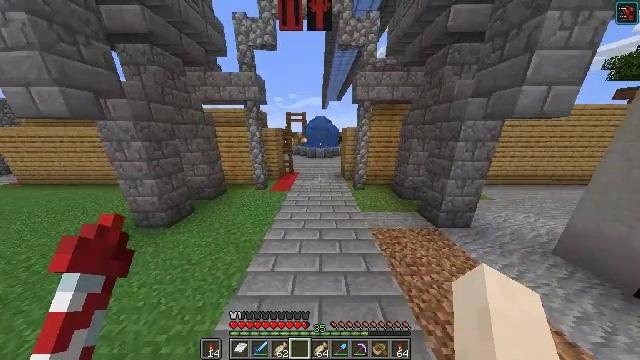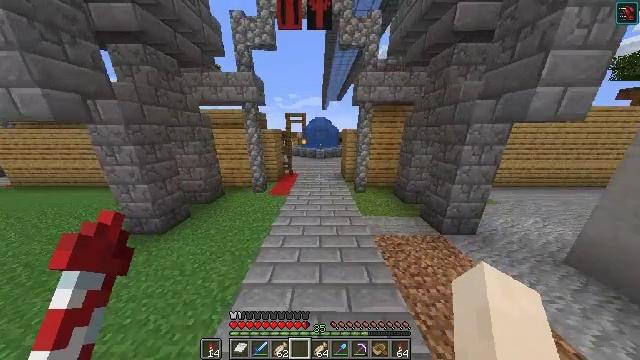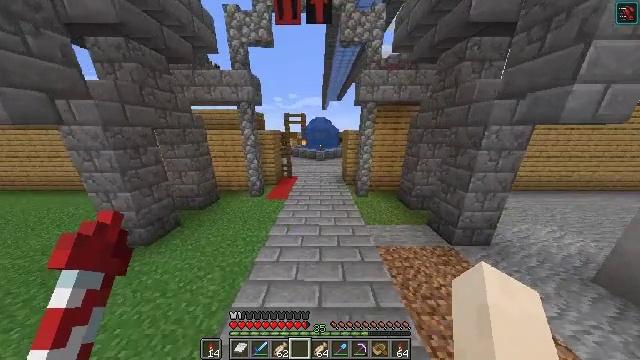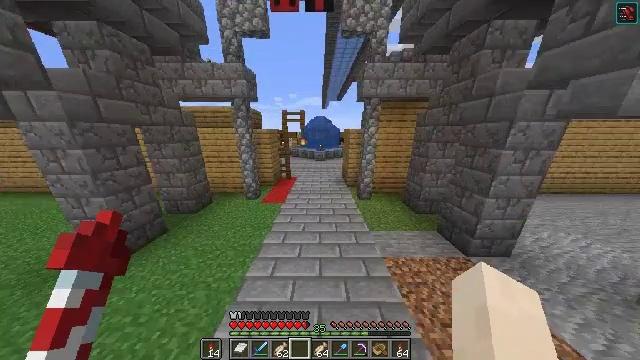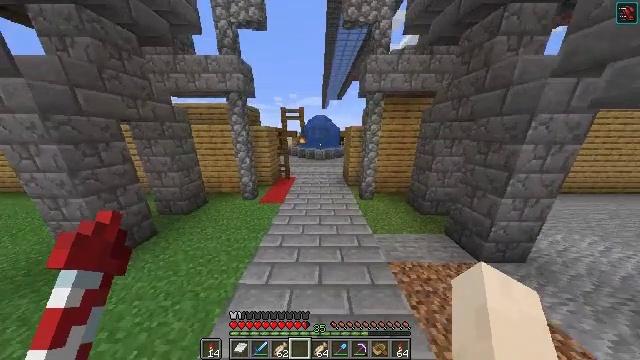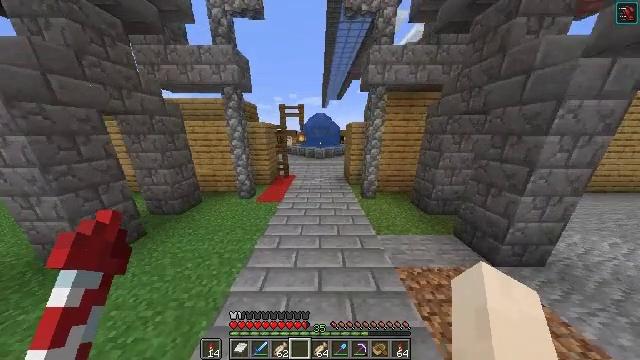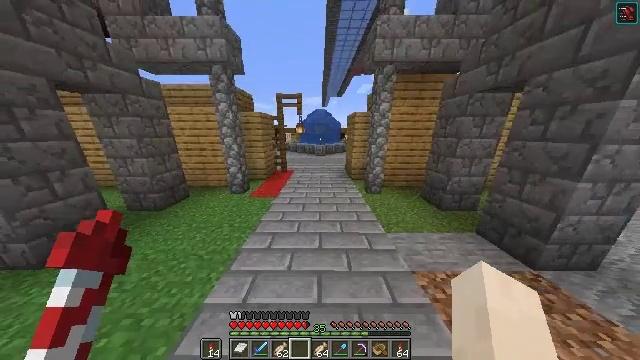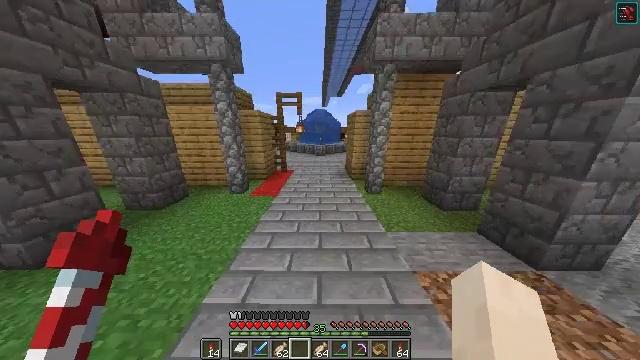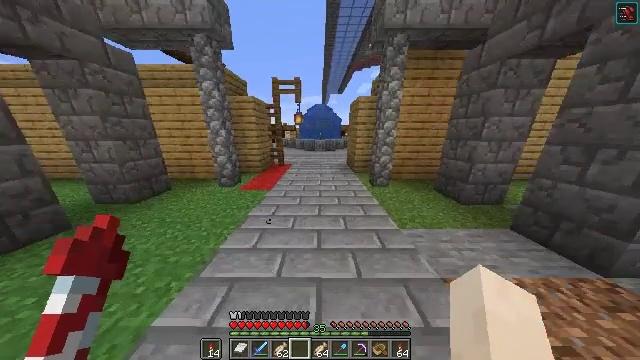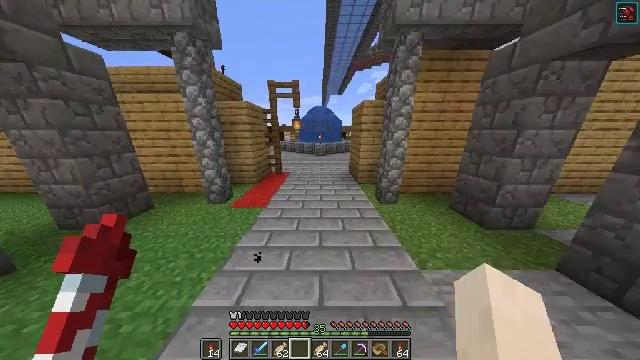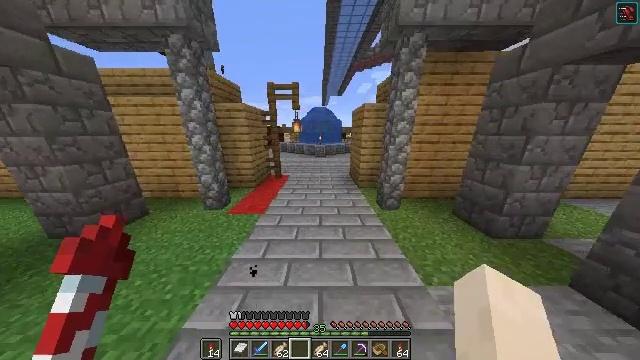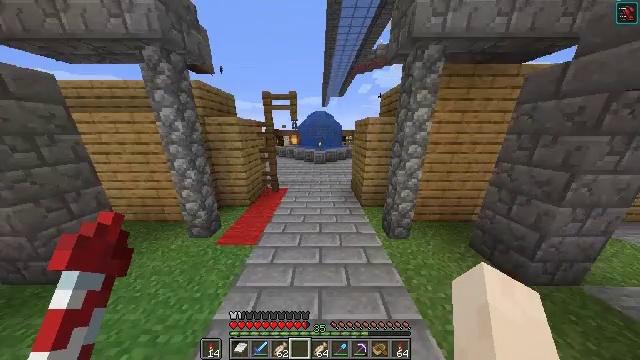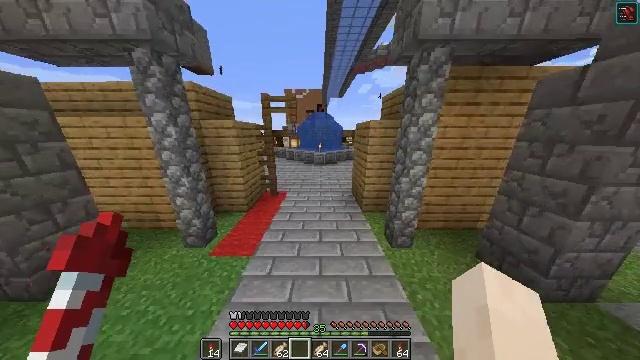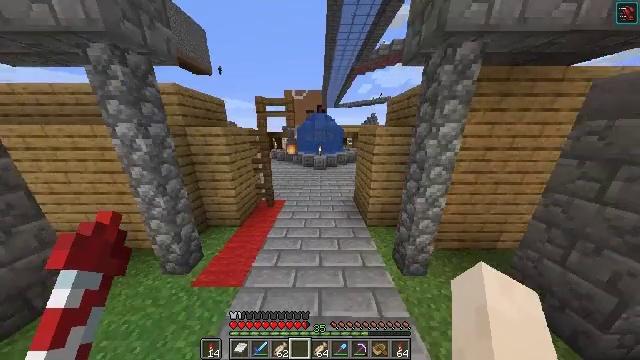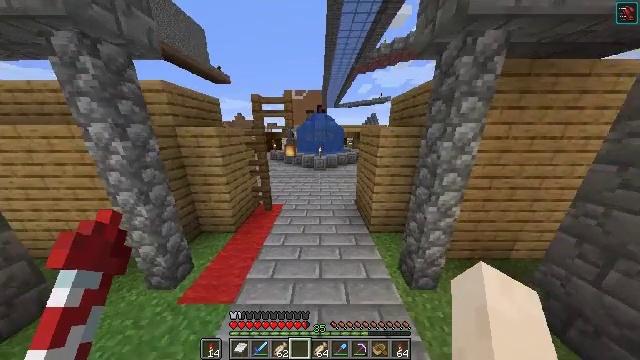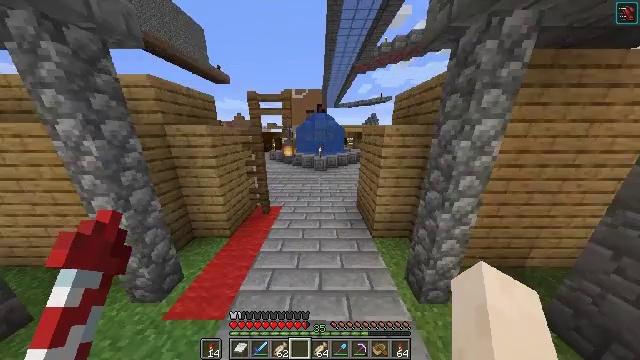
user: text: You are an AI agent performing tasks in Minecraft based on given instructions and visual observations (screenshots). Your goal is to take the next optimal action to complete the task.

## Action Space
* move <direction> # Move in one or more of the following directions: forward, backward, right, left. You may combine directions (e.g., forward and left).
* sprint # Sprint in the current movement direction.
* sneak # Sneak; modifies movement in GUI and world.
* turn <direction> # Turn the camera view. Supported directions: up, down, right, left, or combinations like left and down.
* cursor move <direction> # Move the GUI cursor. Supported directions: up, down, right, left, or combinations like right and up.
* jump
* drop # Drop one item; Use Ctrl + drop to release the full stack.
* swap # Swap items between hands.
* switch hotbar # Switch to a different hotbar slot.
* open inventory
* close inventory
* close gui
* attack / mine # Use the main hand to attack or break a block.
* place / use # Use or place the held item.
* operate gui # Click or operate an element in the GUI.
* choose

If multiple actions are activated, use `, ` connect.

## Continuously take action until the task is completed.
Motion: motion action
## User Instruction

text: Combine paper and a compass on a crafting table to craft a map.
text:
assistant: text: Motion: move forward, jump
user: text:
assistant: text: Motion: move forward, jump
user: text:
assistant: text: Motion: move forward, jump
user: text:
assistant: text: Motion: move forward, jump
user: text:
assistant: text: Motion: move forward, jump
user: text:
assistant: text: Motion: move forward, jump
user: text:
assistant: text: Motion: move forward, jump
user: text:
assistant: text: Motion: move forward, jump
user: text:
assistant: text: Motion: move forward, jump
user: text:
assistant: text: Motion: move forward, jump
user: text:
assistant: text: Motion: move forward, jump
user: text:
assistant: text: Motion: move forward, jump
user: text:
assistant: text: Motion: move forward, jump
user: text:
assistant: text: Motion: move forward, jump
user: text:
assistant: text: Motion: move forward, jump
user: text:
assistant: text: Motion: move forward, jump
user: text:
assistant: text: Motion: move forward, jump
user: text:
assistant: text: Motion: move forward, jump
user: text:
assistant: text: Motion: move forward, turn right, jump
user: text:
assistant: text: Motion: move forward, turn right, jump
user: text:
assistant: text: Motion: move forward, turn right, jump
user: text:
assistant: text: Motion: move forward, turn right, jump
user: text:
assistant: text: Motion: move forward, turn right, jump
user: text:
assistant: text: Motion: move forward, jump
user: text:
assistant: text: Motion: move forward, turn right, jump
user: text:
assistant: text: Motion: move forward, turn right, jump
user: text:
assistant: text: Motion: move forward, turn right, jump
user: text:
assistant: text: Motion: move forward, turn right, jump
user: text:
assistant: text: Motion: move forward, turn right, jump
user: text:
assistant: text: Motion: move forward, turn right, jump